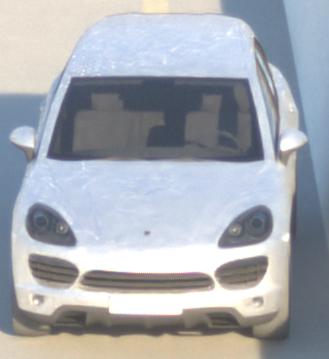
Make: Porsche
Model: Cayenne
Detailed model: Cayenne (958)
Model produced from: 2010/05
Model produced until: 2014/07
Doors: 5
Color: white
Road condition: dry road
Daytime: sunrise or sunset
Contrast: medium contrast